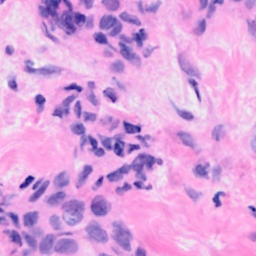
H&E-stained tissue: Breast